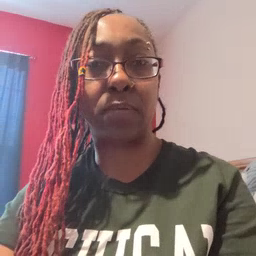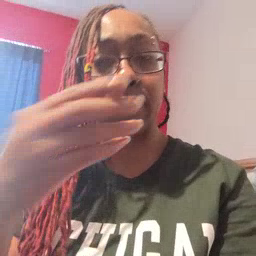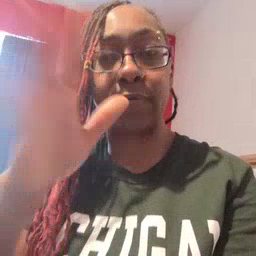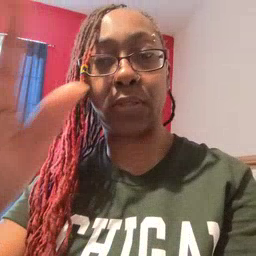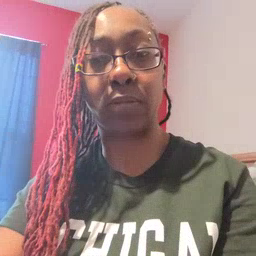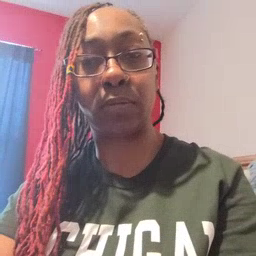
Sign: finish